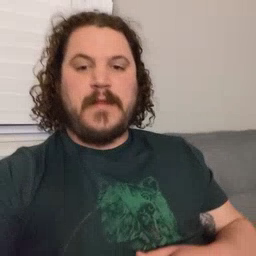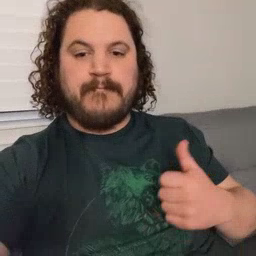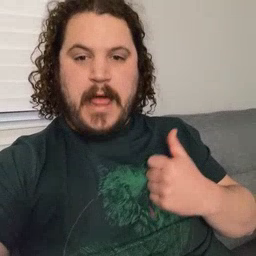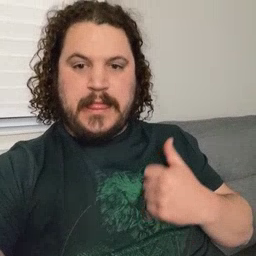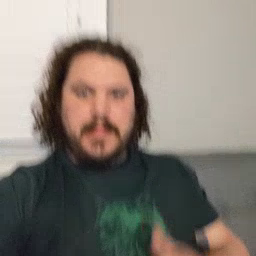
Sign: bath